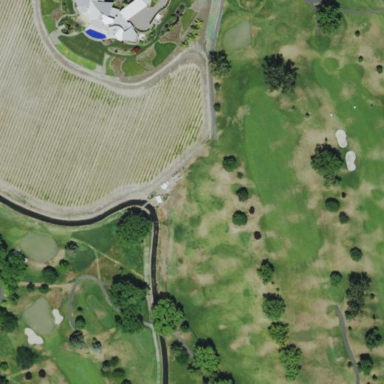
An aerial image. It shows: Grassy area designated for driving range golf.